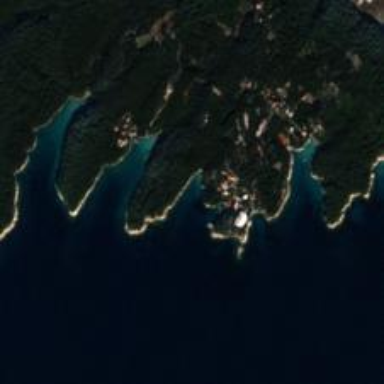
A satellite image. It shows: Beautiful bay with natural surroundings.